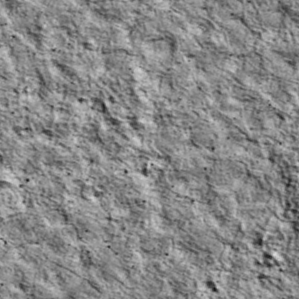
Label: non_frost